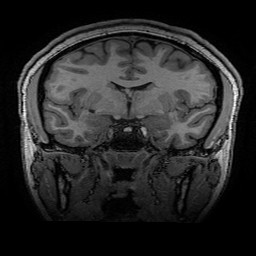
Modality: T1w
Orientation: sagittal
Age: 20
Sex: female
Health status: healthy
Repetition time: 2.53 s
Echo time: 0.0034 s